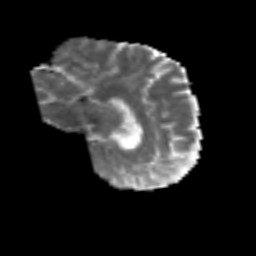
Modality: MD
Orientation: sagittal
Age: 57
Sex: male
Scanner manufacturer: siemens
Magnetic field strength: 3 T
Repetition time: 6.1 s
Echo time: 0.101 s